Question: I am new to iPhone developer,
I am using 'UITableView', i want total 6 labels in my 'Cell' of 'UITableView' 3 label on L.H.S and 3 label on R.H.S
Here is my code snippet,
'''
-(CGFloat)tableView:(UITableView *)tableView heightForRowAtIndexPath:(NSIndexPath *)indexPath{
return 180;
}
- (UITableViewCell *)tableView:(UITableView *)tableView cellForRowAtIndexPath:(NSIndexPath *)indexPath {
static NSString *CellIdentifier = @"Cell";
UITableViewCell *cell = [tableView dequeueReusableCellWithIdentifier:CellIdentifier];
if (cell == nil) {
cell = [[[UITableViewCell alloc] initWithStyle:UITableViewCellStyleDefault reuseIdentifier:CellIdentifier] autorelease];
CGRect frameL;
frameL.origin.x = 10;
frameL.origin.y = 10;
frameL.size.height = 50;
frameL.size.width = 200;
CGRect frameR;
frameR.origin.x = 200;
frameR.origin.y = 10;
frameR.size.height = 40;
frameR.size.width = 180;
UILabel *AlertNameLHS = [[UILabel alloc] initWithFrame:frameL];
AlertNameLHS.font=[UIFont systemFontOfSize:16.0];
AlertNameLHS.backgroundColor=[UIColor clearColor];
AlertNameLHS.textColor=[UIColor redColor];
AlertNameLHS.text=@"Alert Name :";
[cell.contentView addSubview:AlertNameLHS];
frameL.origin.y += 60;
UILabel *AlertMonthLHS = [[UILabel alloc] initWithFrame:frameL];
AlertMonthLHS.font=[UIFont systemFontOfSize:16.0];
AlertMonthLHS.backgroundColor=[UIColor clearColor];
AlertMonthLHS.textColor=[UIColor redColor];
AlertNameLHS.text=@"Alert Month :";
[cell.contentView addSubview:AlertMonthLHS];
frameL.origin.y += 120;
UILabel *DueOnLHS = [[UILabel alloc] initWithFrame:frameL];
DueOnLHS.font=[UIFont systemFontOfSize:16.0];
AlertNameLHS.text=@"Due On :";
[cell.contentView addSubview:DueOnLHS];
AlertNameRHS = [[UILabel alloc] initWithFrame:frameR];
AlertNameRHS.backgroundColor=[UIColor greenColor];
AlertNameRHS.textColor=[UIColor redColor];
AlertNameRHS.textColor=[UIColor redColor];
AlertNameRHS.font=[UIFont systemFontOfSize:18.0];
[cell.contentView addSubview:AlertNameRHS];
frameL.origin.y += 80;
AlertMonthRHS = [[UILabel alloc] initWithFrame:frameR];
AlertMonthRHS.font=[UIFont systemFontOfSize:18.0];
[cell.contentView addSubview:AlertMonthRHS];
frameL.origin.y += 120;
DueOnRHS = [[UILabel alloc] initWithFrame:frameR];
DueOnRHS.font=[UIFont systemFontOfSize:18.0];
[cell.contentView addSubview:DueOnRHS];
}
cell.accessoryType = UITableViewCellAccessoryDetailDisclosureButton;
AlertNameRHS.text = [Myarray objectAtIndex:indexPath.row];
return cell;
}
'''
but i am unable to see my UILabel properly.
:
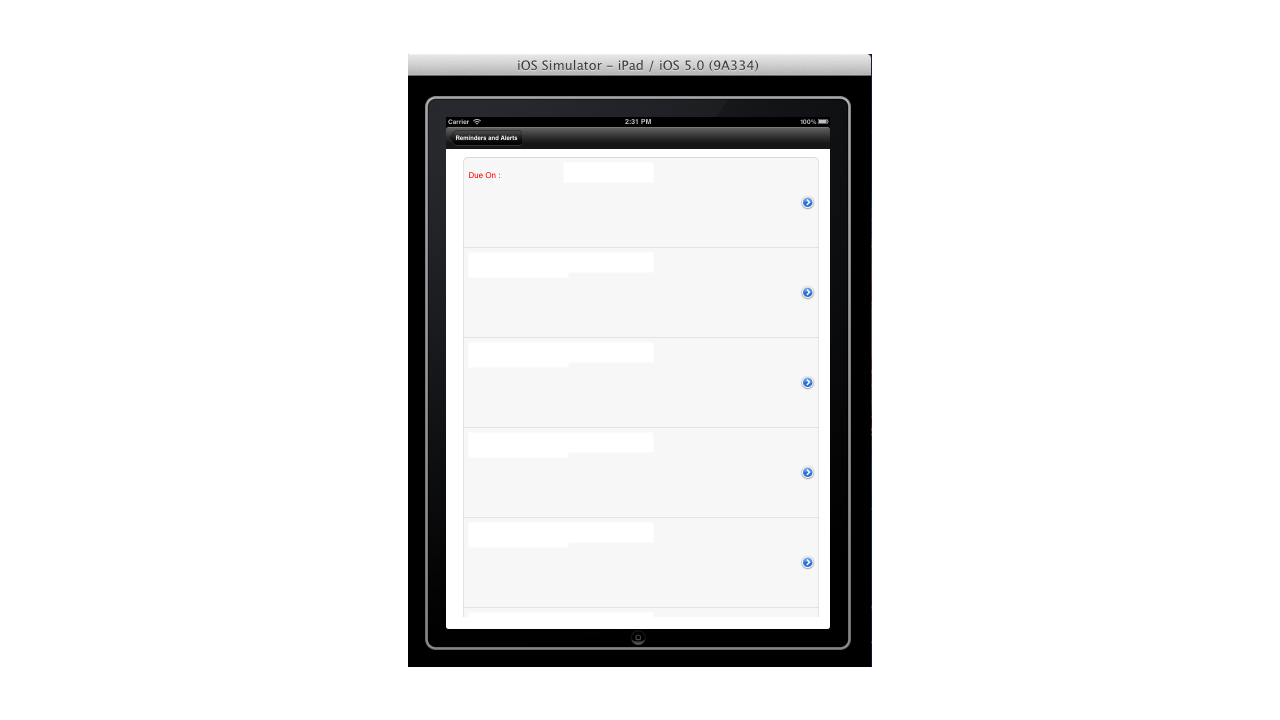
Answer: See the corrected code:
'''
- (UITableViewCell *)tableView:(UITableView *)tableView cellForRowAtIndexPath:(NSIndexPath *)indexPath {
static NSString *CellIdentifier = @"Cell";
UITableViewCell *cell = [tableView dequeueReusableCellWithIdentifier:CellIdentifier];
if (cell == nil) {
cell = [[[UITableViewCell alloc] initWithStyle:UITableViewCellStyleDefault reuseIdentifier:CellIdentifier] autorelease];
CGRect frameL;
frameL.origin.x = 10;
frameL.origin.y = 10;
frameL.size.height = 50;
frameL.size.width = 200;
CGRect frameR;
frameR.origin.x = 200;
frameR.origin.y = 10;
frameR.size.height = 40;
frameR.size.width = 180;
UILabel *AlertNameLHS = [[UILabel alloc] initWithFrame:frameL];
AlertNameLHS.font=[UIFont systemFontOfSize:16.0];
AlertNameLHS.backgroundColor=[UIColor clearColor];
AlertNameLHS.textColor=[UIColor redColor];
AlertNameLHS.text=@"Alert Name :";
[cell.contentView addSubview:AlertNameLHS];
frameL.origin.y += 60;
NSLog(@"fr %f", frameL.origin.y);
UILabel *AlertMonthLHS = [[UILabel alloc] initWithFrame:frameL];
AlertMonthLHS.font=[UIFont systemFontOfSize:16.0];
AlertMonthLHS.backgroundColor=[UIColor clearColor];
AlertMonthLHS.textColor=[UIColor redColor];
AlertMonthLHS.text=@"Alert Month :";
[cell.contentView addSubview:AlertMonthLHS];
frameL.origin.y += 60;
NSLog(@"fr %f", frameL.origin.y);
UILabel *DueOnLHS = [[UILabel alloc] initWithFrame:frameL];
DueOnLHS.font=[UIFont systemFontOfSize:16.0];
DueOnLHS.text=@"Due On :";
[cell.contentView addSubview:DueOnLHS];
AlertNameRHS = [[UILabel alloc] initWithFrame:frameR];
AlertNameRHS.backgroundColor=[UIColor greenColor];
AlertNameRHS.textColor=[UIColor redColor];
AlertNameRHS.textColor=[UIColor redColor];
AlertNameRHS.font=[UIFont systemFontOfSize:18.0];
AlertNameRHS.text = @"l1";
[cell.contentView addSubview:AlertNameRHS];
frameR.origin.y += 60;
AlertMonthRHS = [[UILabel alloc] initWithFrame:frameR];
AlertMonthRHS.font=[UIFont systemFontOfSize:18.0];
AlertMonthRHS.text =@"l2";
[cell.contentView addSubview:AlertMonthRHS];
frameR.origin.y += 60;
DueOnRHS = [[UILabel alloc] initWithFrame:frameR];
DueOnRHS.font=[UIFont systemFontOfSize:18.0];
DueOnRHS.text = @"l3";
[cell.contentView addSubview:DueOnRHS];
}
cell.accessoryType = UITableViewCellAccessoryDetailDisclosureButton;
AlertNameRHS.text = [NSString stringWithFormat:@"%d",indexPath.row];
return cell;
}
'''
You've made too many mistakes:
The LHS1 is visible, but you override it's text with LHS3 text: 'AlertNameLHS.text=@"Due On :";'
The LHS2 isn't visible because you only initialize it and add as a subview, configured LHS1 instead of it
The LHS3 is not visible because the cell height is 180 and it's y coordinate is 190, you also don't set it's text setting the LHS1 text instead.
The RHS labels frames are incorrect and out of cell frame, you are supposed to use frameR but using frameL, i also suggest you want to add 60 pixels to y coordinate on every step.